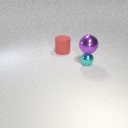
small cyan metal sphere below large purple metal sphere